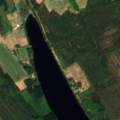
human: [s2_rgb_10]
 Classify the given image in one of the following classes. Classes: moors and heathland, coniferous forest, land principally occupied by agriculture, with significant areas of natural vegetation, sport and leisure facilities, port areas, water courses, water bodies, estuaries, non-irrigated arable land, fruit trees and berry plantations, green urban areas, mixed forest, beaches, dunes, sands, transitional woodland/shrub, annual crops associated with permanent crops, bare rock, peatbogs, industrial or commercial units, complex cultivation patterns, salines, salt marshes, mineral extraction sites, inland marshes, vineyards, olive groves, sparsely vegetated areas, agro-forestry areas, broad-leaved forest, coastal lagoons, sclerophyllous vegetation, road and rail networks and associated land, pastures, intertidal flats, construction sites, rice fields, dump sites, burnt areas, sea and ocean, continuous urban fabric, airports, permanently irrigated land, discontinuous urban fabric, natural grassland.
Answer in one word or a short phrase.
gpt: non-irrigated arable land, coniferous forest, mixed forest, transitional woodland/shrub, water bodies